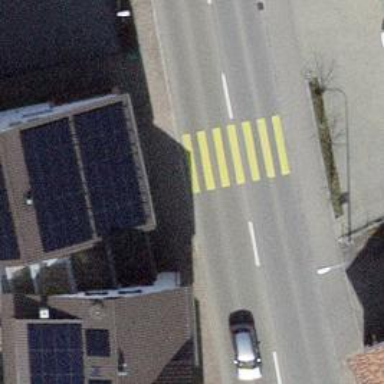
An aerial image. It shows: Uncontrolled zebra crossing on the road.